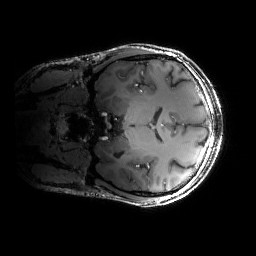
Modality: T1w
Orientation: coronal
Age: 31
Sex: male
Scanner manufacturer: siemens
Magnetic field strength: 6.98 T
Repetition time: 2.37 s
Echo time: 0.00231 s